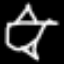
Label: airplane